如图，正方形网格中每个小正方形的边长都为 1，则$\angle 1$与$\angle 2$的大小关系为（\quad\quad）

\vspace{0.3cm}
\noindent\textbf{A．$\angle 1 < \angle 2$ \quad\quad B．$\angle 1 = \angle 2$ \quad\quad C．$\angle 1 > \angle 2$ \quad\quad D．无法比较}
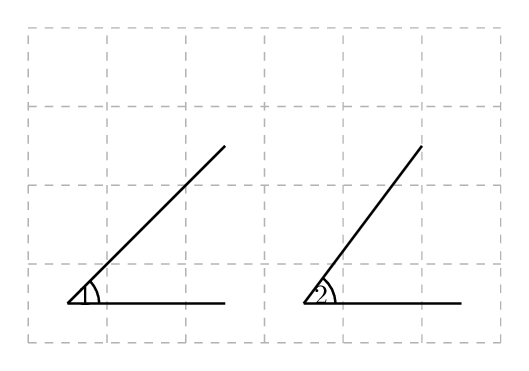
【解答】
\vspace{0.5cm}
\noindent\textbf{【答案】A}

\vspace{0.5cm}
\noindent\textbf{【分析】本题考查了角的大小比较，利用平移的方法是解题的关键．将$\angle 1$平移，让$\angle 1$与$\angle 2$两个角的顶点重合，即可解答．}

\vspace{0.5cm}
\noindent\textbf{【解析】解：将$\angle 1$平移，让$\angle 1$与$\angle 2$两个角的顶点重合，}
\noindent\textbf{如图：}

\noindent\textbf{可得：$\angle 1$在$\angle 2$的内部，}
\noindent\textbf{所以$\angle 1 < \angle 2$．}
\noindent\textbf{故选：A．}
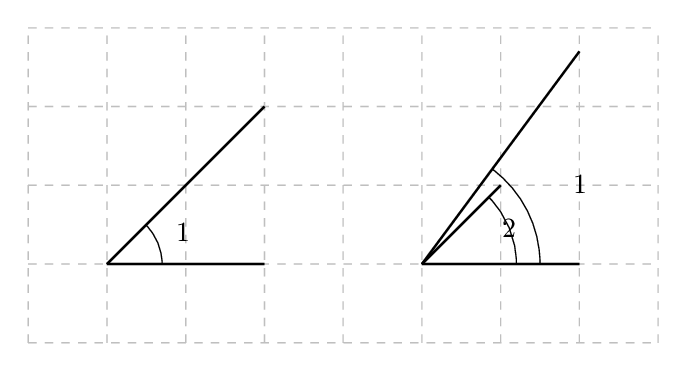